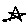
Label: star